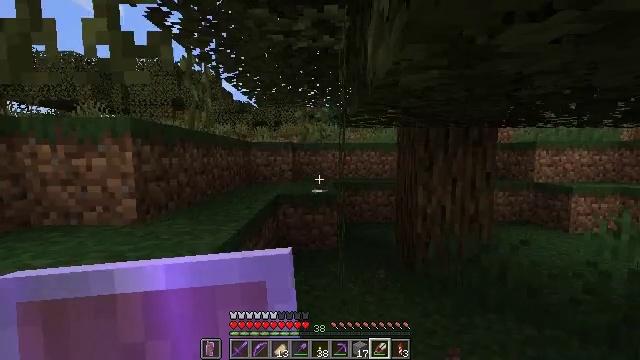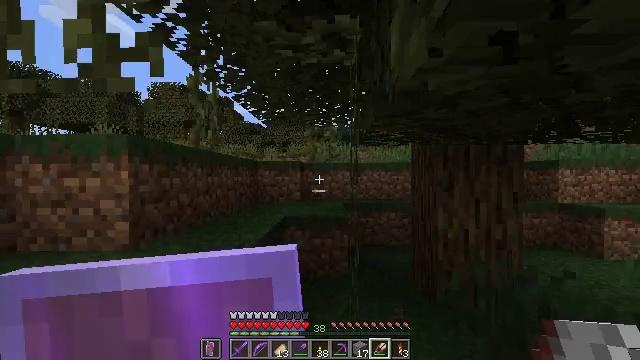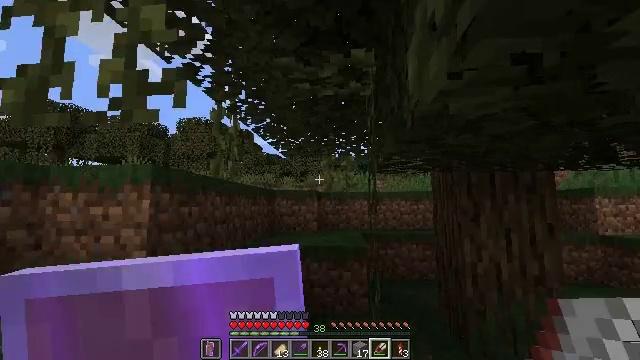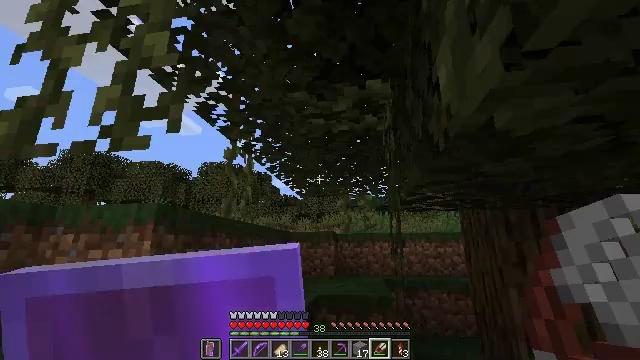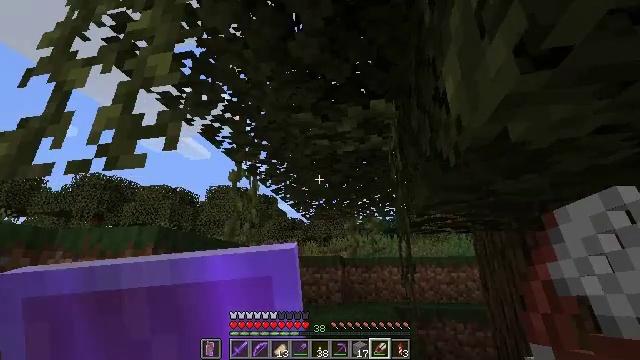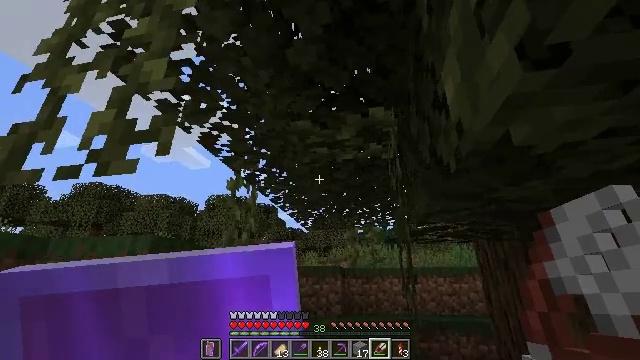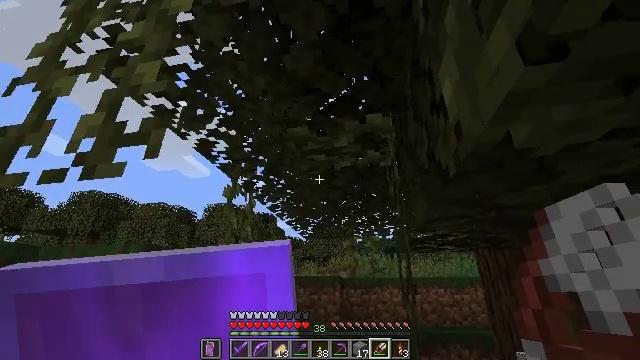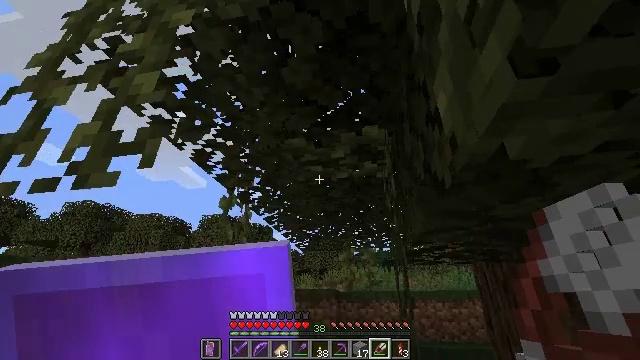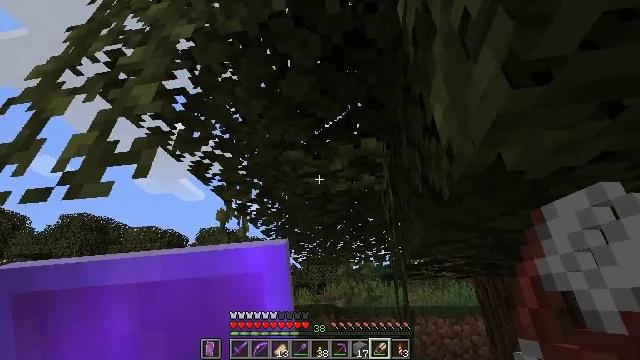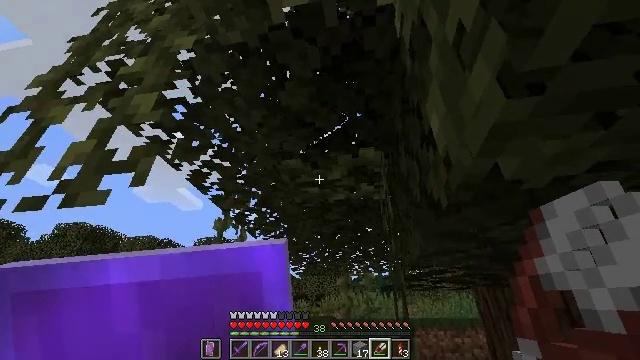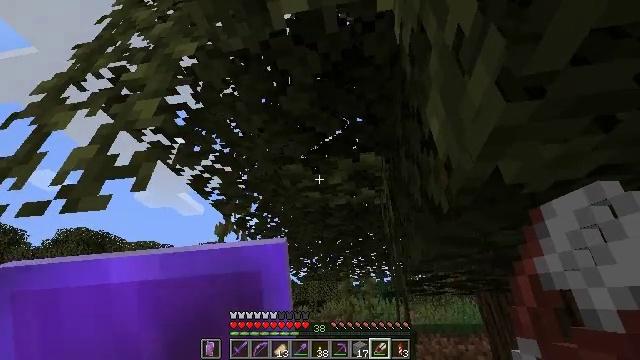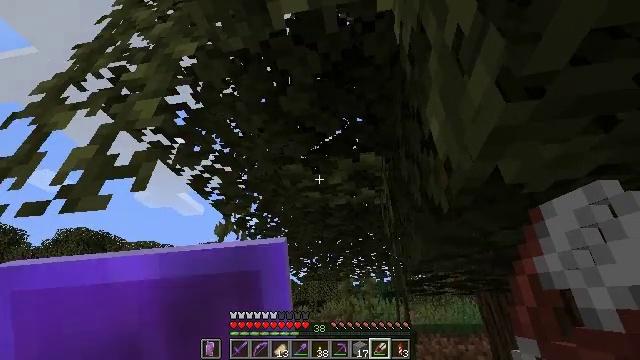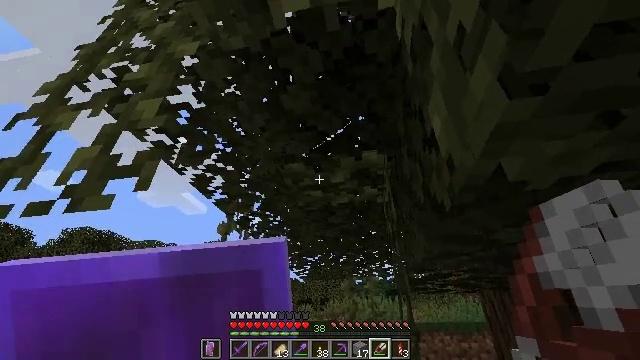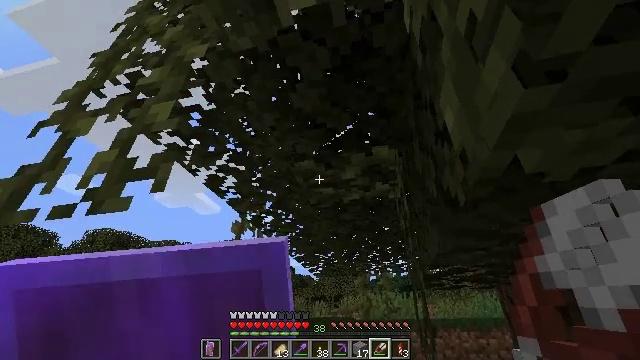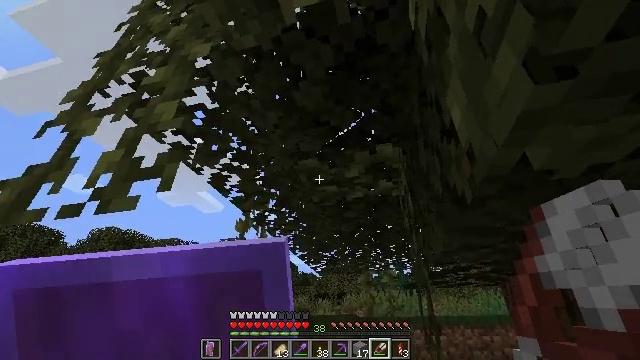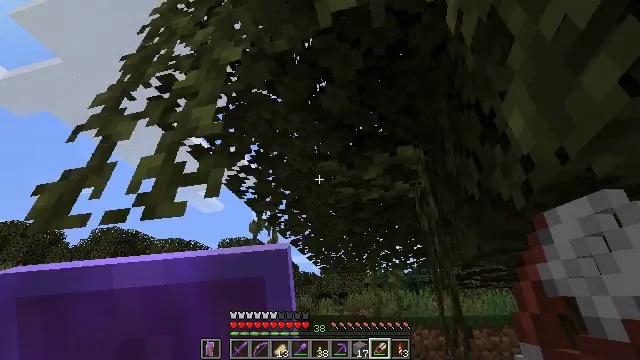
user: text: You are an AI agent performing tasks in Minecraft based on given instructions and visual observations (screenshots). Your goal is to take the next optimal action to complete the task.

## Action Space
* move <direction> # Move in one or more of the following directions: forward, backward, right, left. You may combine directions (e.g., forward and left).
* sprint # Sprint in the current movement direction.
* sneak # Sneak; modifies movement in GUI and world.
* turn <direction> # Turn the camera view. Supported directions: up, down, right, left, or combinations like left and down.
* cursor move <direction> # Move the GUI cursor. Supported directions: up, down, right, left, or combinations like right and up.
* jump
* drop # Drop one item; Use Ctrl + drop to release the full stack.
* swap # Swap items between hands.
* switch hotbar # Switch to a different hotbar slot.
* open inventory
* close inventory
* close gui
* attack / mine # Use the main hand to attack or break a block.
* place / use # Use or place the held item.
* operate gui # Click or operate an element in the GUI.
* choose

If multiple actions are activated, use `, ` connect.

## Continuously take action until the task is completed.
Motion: motion action
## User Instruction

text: Break the vines.
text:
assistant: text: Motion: move forward, turn left and up
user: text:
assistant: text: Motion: move forward, turn left and up
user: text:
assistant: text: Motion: turn left and up
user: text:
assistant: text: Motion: turn left and up
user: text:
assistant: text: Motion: turn up
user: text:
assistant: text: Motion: turn up
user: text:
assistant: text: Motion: turn up
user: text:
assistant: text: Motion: turn up
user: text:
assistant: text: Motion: turn up
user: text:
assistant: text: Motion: turn up
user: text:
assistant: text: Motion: no_op
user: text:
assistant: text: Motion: no_op
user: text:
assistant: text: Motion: turn left
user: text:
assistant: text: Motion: move left
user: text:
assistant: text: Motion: move left
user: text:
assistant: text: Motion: move left
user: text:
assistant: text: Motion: move left
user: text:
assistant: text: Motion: no_op
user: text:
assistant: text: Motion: turn right
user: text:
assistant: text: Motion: no_op
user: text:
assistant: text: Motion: no_op
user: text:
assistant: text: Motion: turn right
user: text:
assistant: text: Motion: turn up
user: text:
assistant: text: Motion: no_op
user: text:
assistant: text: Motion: no_op
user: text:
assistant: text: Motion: turn left, attack / mine
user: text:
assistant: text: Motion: turn left, attack / mine
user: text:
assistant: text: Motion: turn left and up, attack / mine
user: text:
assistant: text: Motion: attack / mine
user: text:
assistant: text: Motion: attack / mine